Question: I have trouble doing a simple POST request to a PHP page.
Here is the PHP.
'''
<?php
if(isset($_POST['username']) && isset($_POST['password'])){
echo $_POST['username'];
echo $_POST['password'];
}
else
{
echo "Parameters not posted";
}
?>
'''
In DHC here is my POST body.
username=value1&password=value2

I don't understand why it always goes in the else and the response Parameters not posted.
When I try to post in JSON it is the same result. I also tried to echo both POSTs variable before the if statement but it doesn't show anything either.
My goal is to achieve something like this here. But I'm blocked at the POST.
<URL>
Thanks for helping
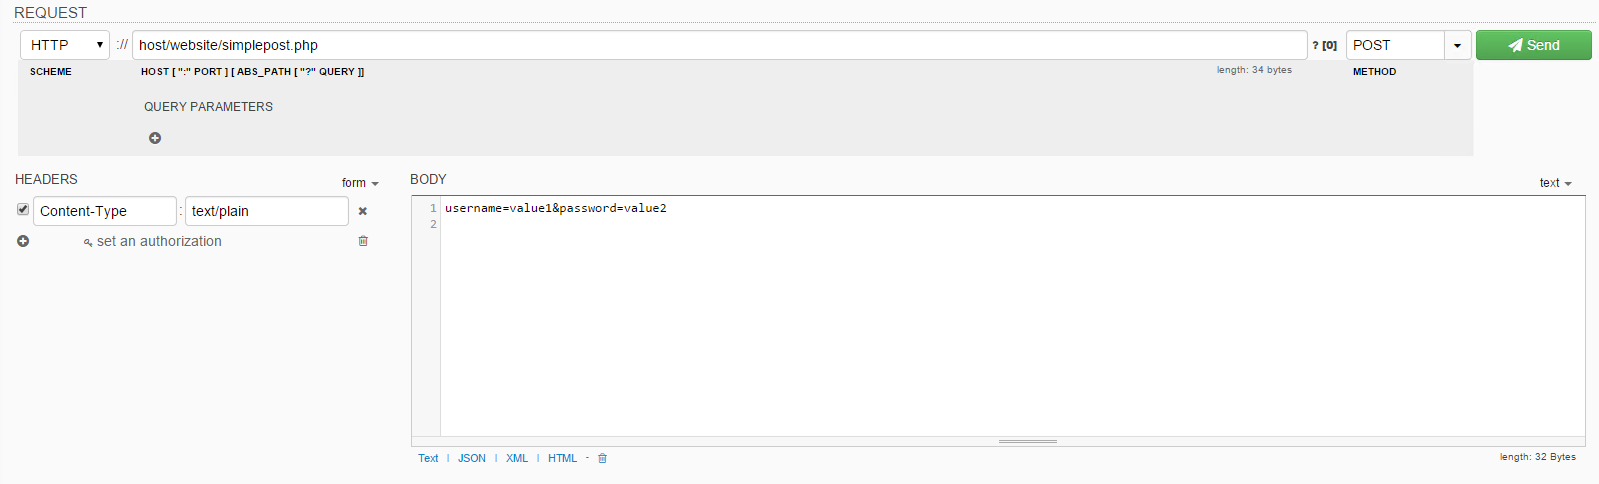
Answer: Set your 'content-type' to become:
'''
Content-Type: application/x-www-form-urlencoded
'''

<URL>